Field crop: tomato
Growth stage: 1
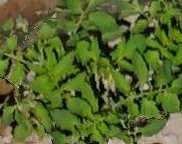
Species: tomato